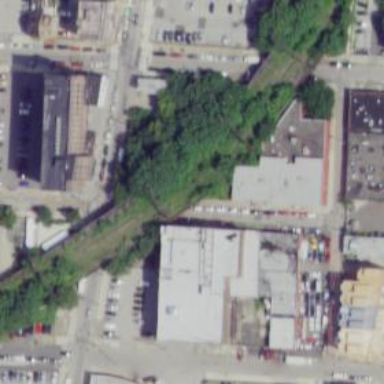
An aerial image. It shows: Abandoned railway with embankment.